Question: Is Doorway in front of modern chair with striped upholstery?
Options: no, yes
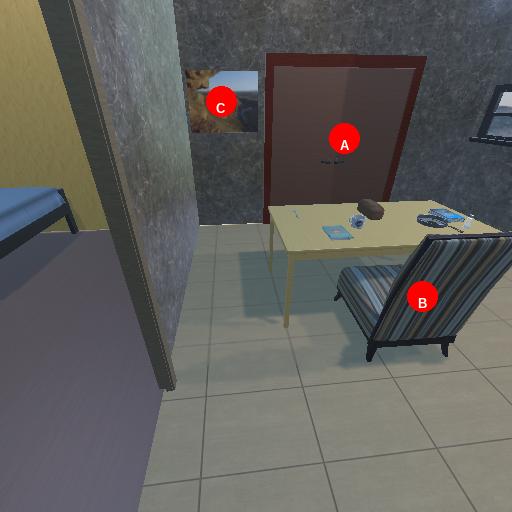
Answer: no